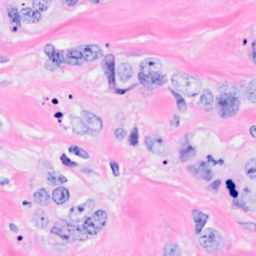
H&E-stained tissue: Breast